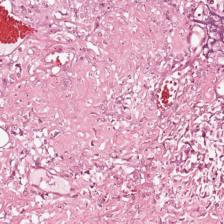
Label: Viable